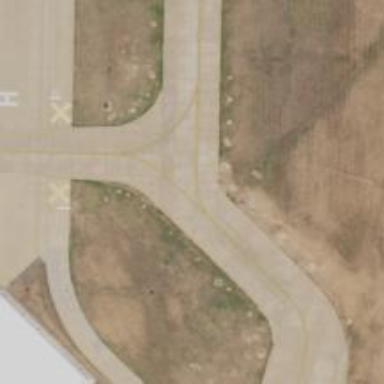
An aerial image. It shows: View of taxiway at the airport.